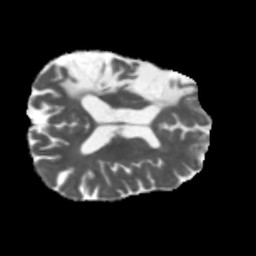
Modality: MD
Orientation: axial
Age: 56
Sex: male
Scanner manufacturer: siemens
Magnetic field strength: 3 T
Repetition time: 5.47 s
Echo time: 0.0854 s